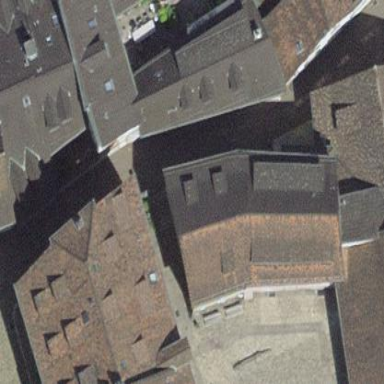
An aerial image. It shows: Building with tiled roof.